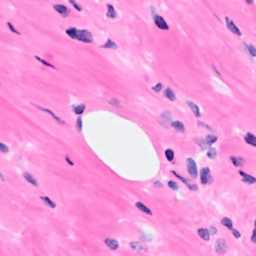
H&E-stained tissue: Breast